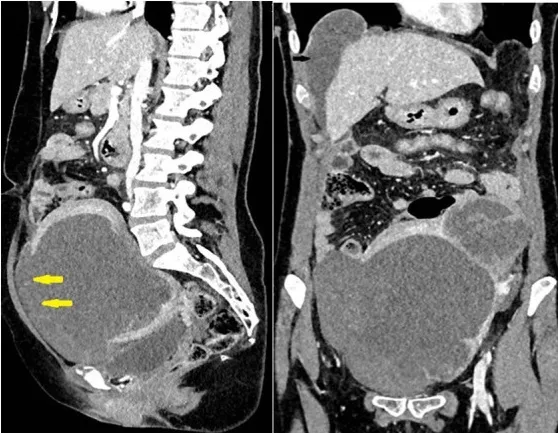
Large uterine tumor rupture (yellow arrows) with hemoperitoneum. Metastases in the lung and liver.
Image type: radiology (ct)